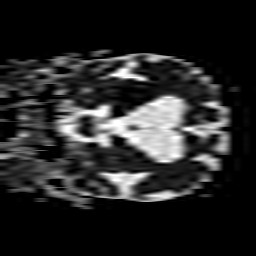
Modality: ADC
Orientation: coronal
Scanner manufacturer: philips
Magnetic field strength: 3 T
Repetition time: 4.385 s
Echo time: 0.06024 s